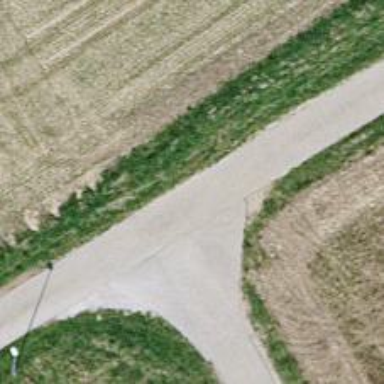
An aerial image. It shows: Service road with high-quality grade 1 track surface.